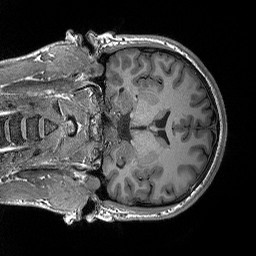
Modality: T1w
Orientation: coronal
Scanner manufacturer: siemens
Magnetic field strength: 3 T
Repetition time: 2.3 s
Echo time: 0.00298 s